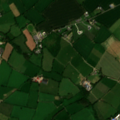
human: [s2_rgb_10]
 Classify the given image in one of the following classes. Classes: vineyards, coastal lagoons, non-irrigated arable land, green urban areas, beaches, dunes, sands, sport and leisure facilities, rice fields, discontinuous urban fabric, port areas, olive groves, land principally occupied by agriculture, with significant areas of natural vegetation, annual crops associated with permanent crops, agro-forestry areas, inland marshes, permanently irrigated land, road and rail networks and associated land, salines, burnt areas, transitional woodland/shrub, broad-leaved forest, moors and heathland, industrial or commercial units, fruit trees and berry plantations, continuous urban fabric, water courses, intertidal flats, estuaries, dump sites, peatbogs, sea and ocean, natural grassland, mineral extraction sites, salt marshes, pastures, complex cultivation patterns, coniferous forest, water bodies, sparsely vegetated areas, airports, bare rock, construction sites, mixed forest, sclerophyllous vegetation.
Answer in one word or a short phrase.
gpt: non-irrigated arable land, pastures